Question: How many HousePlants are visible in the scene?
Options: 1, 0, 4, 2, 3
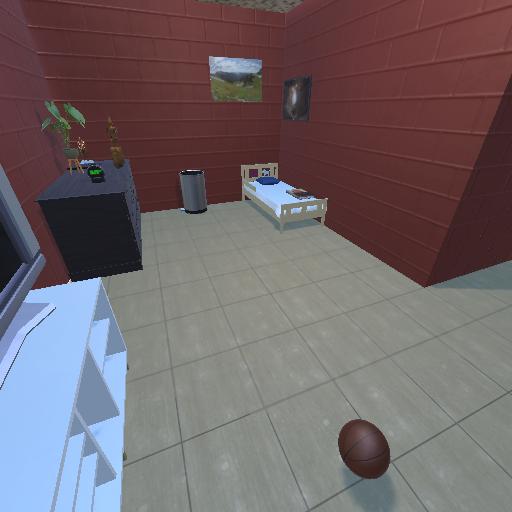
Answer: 1